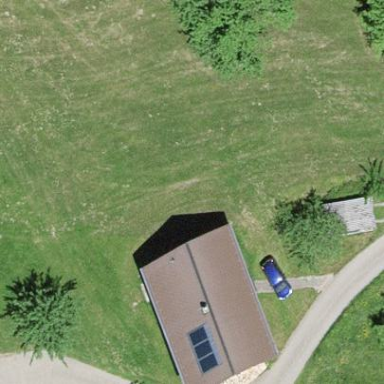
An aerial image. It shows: Gabled roof farm building.